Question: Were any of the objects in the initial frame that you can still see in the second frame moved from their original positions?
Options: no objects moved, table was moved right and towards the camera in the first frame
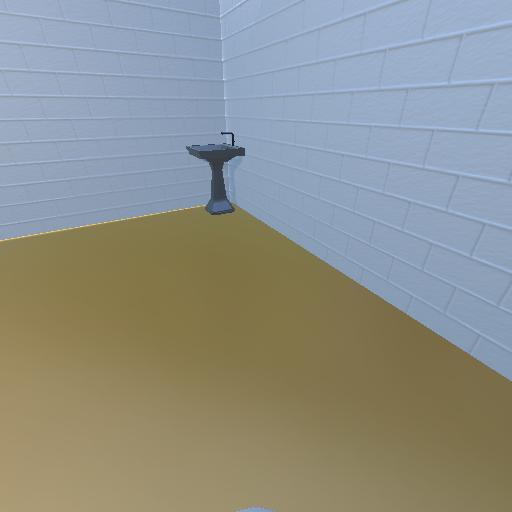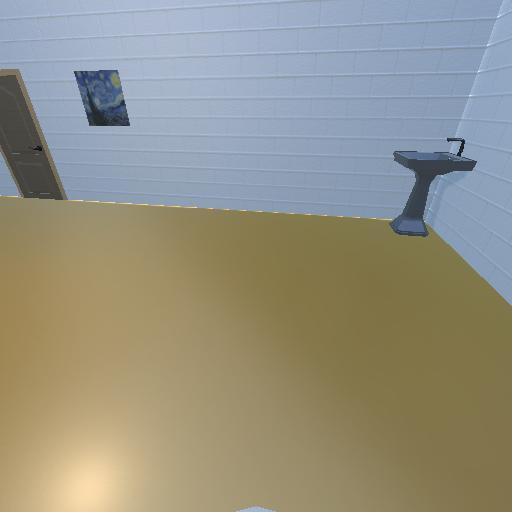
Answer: no objects moved